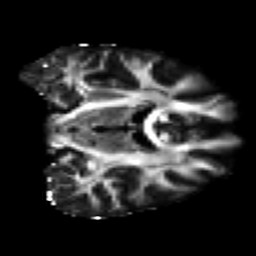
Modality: FA
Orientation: coronal
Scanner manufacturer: ge
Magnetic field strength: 3 T
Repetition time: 7.98 s
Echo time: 0.0701 s